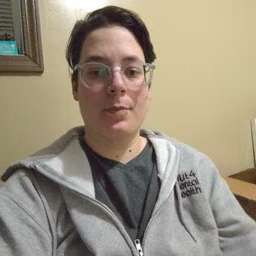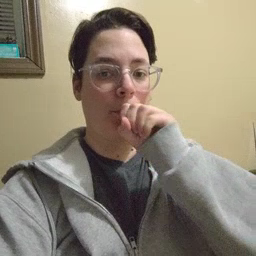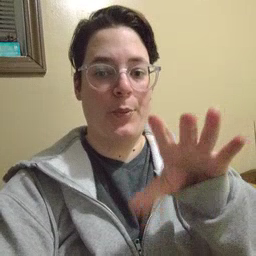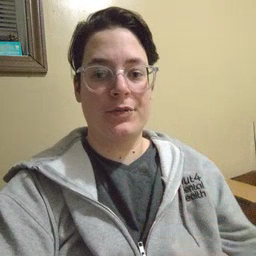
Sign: blow